Question: While reading on what the working directory and what the script directory (or the directory that contains the image of the executable file) directories are, I started wondering, how does Windows know, what directory to pass to the process as the working directory, when I actually don't specify the working directory when I launch a given program:

-
I know that I can use <URL>.
I've found out the following process related structures, but it appears none of them contains the working directory property.
- <URL>
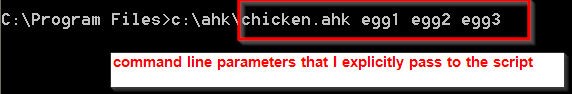
Answer: The shell (or the program that launches the script), calls the 'CreateProcess()' function. The CreateProcess function has the 'lpCurrentDirectory' parameter. The shell (or any other program that launches the script), sets the 'lpCurrentDirectory' parameter (~not through the parameters of the script).

That parameter is later stored in the property of the 'RTL_USER_PROCESS_PARAMETERS' structure. <URL>
-

Related stackoverflow questions:
- <URL>